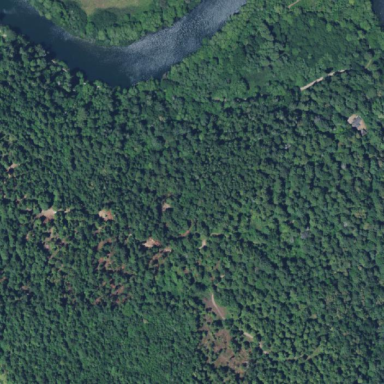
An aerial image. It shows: Forest area.